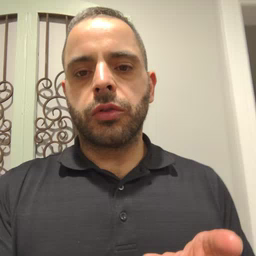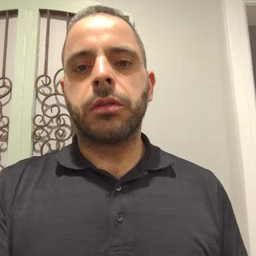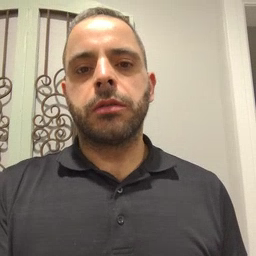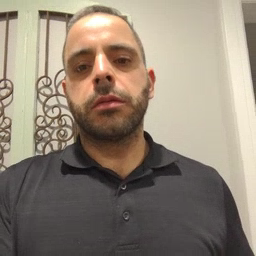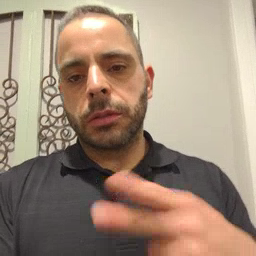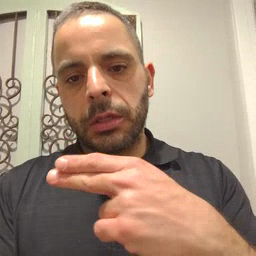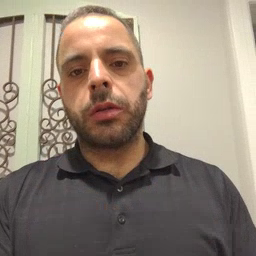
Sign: scissors